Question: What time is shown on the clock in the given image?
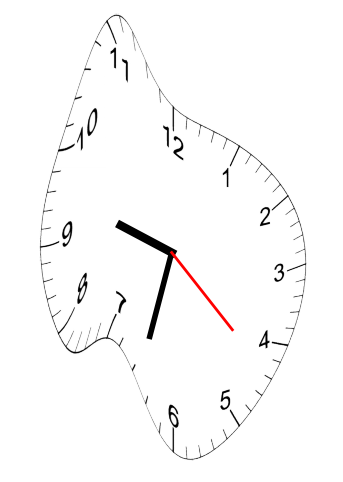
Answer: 09:32:22